Question: I am currently displaying text in an HTML table that is simply one large row and two columns. I am using the table to take advantage of the side by side aspect (I could switch to floating divs if someone can tell me an advantage to doing so). I fill the text in the left side, and then I fill the right side. It is VERY critical that both sides look even as far as text distribution from top to bottom.
The content for each side is fixed (from the db), and the right side comes up short most of the time. Similar to how text justification spaces out words to fit a line, is there any way I can vertically justify the lines in the right column to make sure that there is text from top top bottom?
I have been searching like crazy and haven't had any luck.
Here is a screenshot of what it looks like. I am attempting to replicate a religious text exactly (hence the column data being fixed, that is actually how it is in the actually book), but I am just having a hard time fine tuning it. The strange thing is that sometimes there isn't a problem, but then other times it is quite bad:

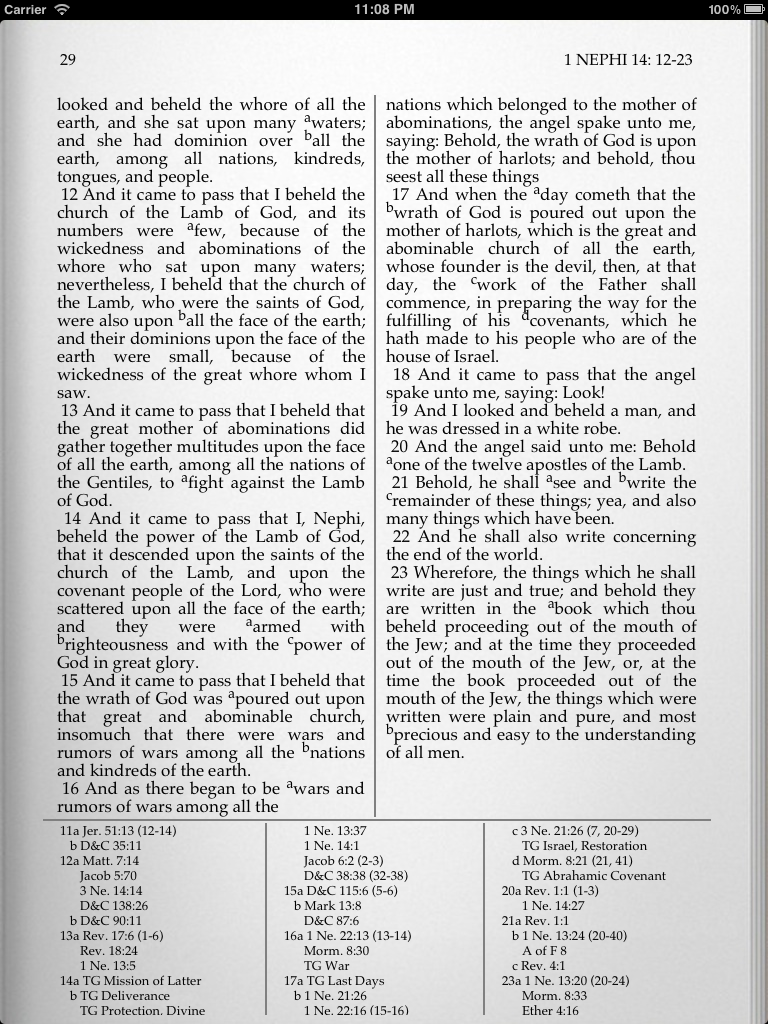
Answer: Assuming 'UIWebView' supports it (<URL> CSS properties.
These flow the content of an HTML element into as many columns as you specify, and put as even an amount of text as possible into each column. They also allow you to specify rules (like borders) and gaps between the columns, which would suit your design.
This would mean you wouldn't have to split the content yourself any more.
- <URL>
### HTML
'''
<div class="text"><p>I am currently displaying text in an HTML table that is simply one large row and two columns...</div>
<div class="references">If "Side by Side" is your main criterion for choosing a table with just two columns...</div>
'''
### CSS
'''
.text {
-webkit-column-count: 2;
-webkit-column-gap: 20px;
-webkit-column-rule: solid 1px #999;
}
.references {
padding: 10px;
-webkit-column-count: 3;
-webkit-column-gap: 10px;
-webkit-column-rule: solid 1px #999;
border-top: solid 1px #999;
}
'''